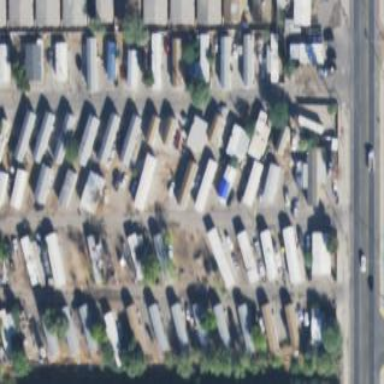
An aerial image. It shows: Residential area designated as trailer park.